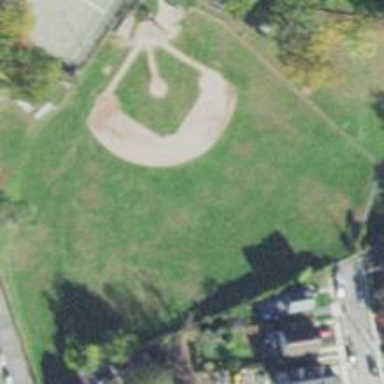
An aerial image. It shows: Baseball pitch for leisure land activities.